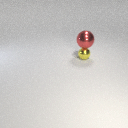
large red metal sphere above small yellow metal sphere